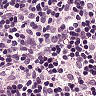
Metastatic tissue present: no